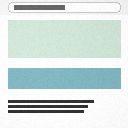
Screen state: on